Question: '''
DECLARE @year int = 2021, @month int = 12;
WITH numbers AS
(
SELECT 1 AS value
UNION ALL
SELECT value + 1
FROM numbers
WHERE value + 1 <= DAY(EOMONTH(DATEFROMPARTS(@year, @month, 1)))
)
SELECT
CONVERT(char(10), CAST(DATEFROMPARTS(@year, @month, numbers.value) AS datetime), 126) AS DATE,
CONVERT(char(10), CAST(DATEFROMPARTS(@year, @month, numbers.value) AS datetime), 126) + ' 08:00:00:00' AS StartA,
CONVERT(char(10), CAST(DATEFROMPARTS(@year, @month, numbers.value) AS datetime), 126) + ' 15:59:59:00' AS EndA,
CONVERT(char(10), CAST(DATEFROMPARTS(@year, @month, numbers.value) AS datetime), 126) + ' 16:00:00:00' AS StartB,
CONVERT(char(10), CAST(DATEFROMPARTS(@year, @month, numbers.value) AS datetime), 126) + ' 23:59:59:00' AS EndB,
CONVERT(char(10), CAST(DATEFROMPARTS(@year, @month, numbers.value) AS datetime) + 1,126) + ' 00:00:00:00' AS StartC,
CONVERT(char(10), CAST(DATEFROMPARTS(@year, @month, numbers.value) AS datetime) + 1, 126) + ' 07:59:59:00' AS EndC
FROM
numbers
'''
This is the query I wrote.
I want to arrange the 3 shifts based on date as per this screenshot:

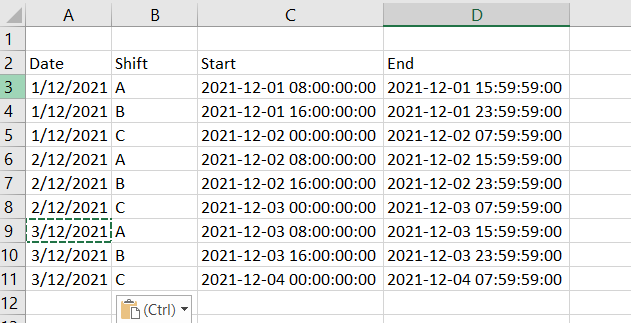
Answer: You can generate the list of date (with time as '00:00:00') using recursive cte and then 'join' it to the shift information (start and end time) to produce the required result
---
'''
DECLARE @year INT = 2021,
@month INT = 12;
WITH
-- list of dates of the month
dates AS
(
SELECT CONVERT(DATETIME, DATEFROMPARTS(@year, @month, 1)) AS [date]
UNION ALL
SELECT DATEADD(day, 1, CONVERT(DATETIME, [date]))
FROM dates
WHERE [date] < EOMONTH(DATEFROMPARTS(@year, @month, 1))
),
-- shift start and end time
shifts AS
(
SELECT *
FROM
(
VALUES
('A', 0, '08:00:00', '15:59:59'),
('B', 0, '16:00:00', '23:59:59'),
('C', 1, '00:00:00', '07:59:59')
) AS s ([Shift], [day], [Start], [End])
)
SELECT d.[date],
s.[Shift],
d.[date] + s.[day] + s.[Start] AS [Start],
d.[date] + s.[day] + s.[End] AS [End]
FROM dates d
CROSS APPLY shifts s
ORDER BY d.[date], s.[Shift]
'''